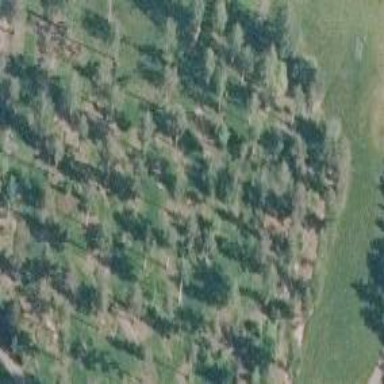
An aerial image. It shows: Hole for both golf and disc golf.